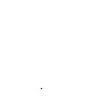
Particle: proton